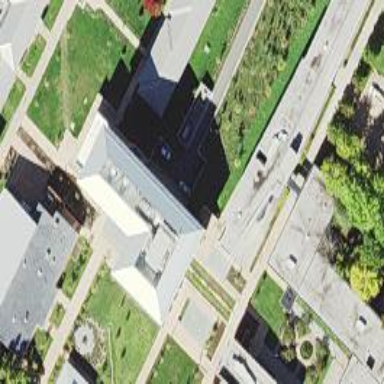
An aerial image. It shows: Library building.